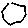
Label: hexagon